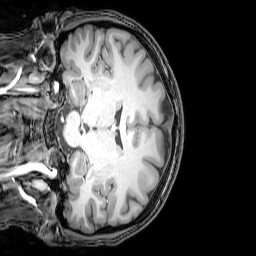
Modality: T1w
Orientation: coronal
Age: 22
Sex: female
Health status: healthy
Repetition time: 0.081 s
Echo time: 0.037 s